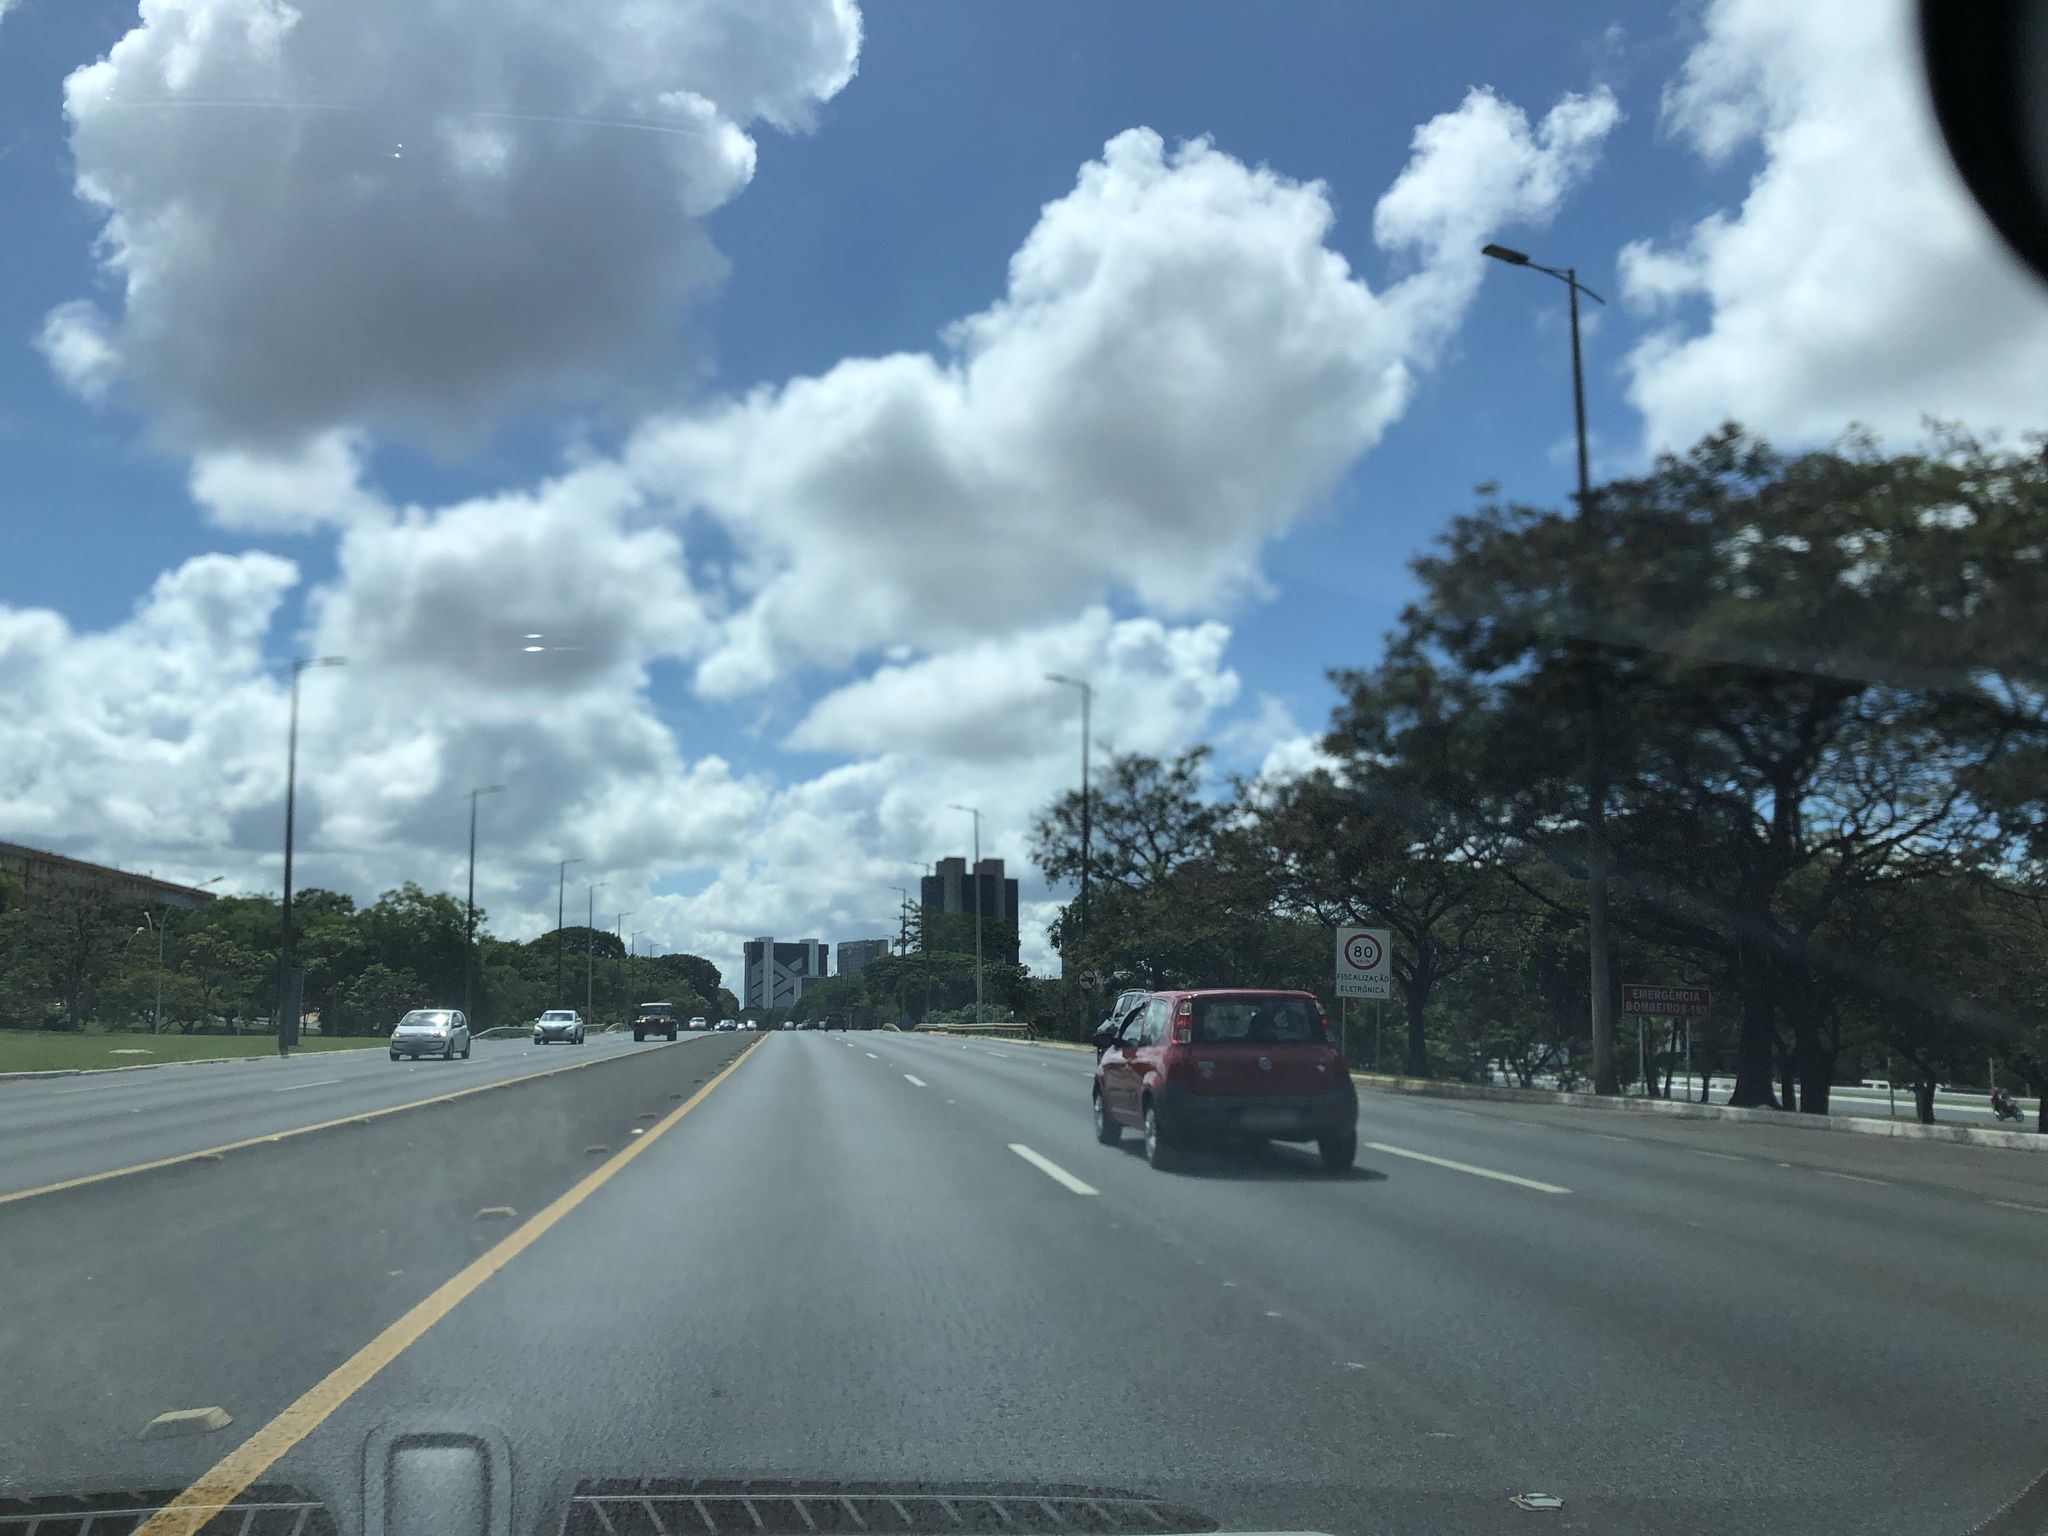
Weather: cloudy
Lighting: day
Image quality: good
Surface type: driving surface
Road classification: trunk
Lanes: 4, 3
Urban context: urban centre
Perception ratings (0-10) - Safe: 2.9, Lively: 4.54, Beautiful: 6.1, Boring: 4.74, Depressing: 4.17, Wealthy: 3.96